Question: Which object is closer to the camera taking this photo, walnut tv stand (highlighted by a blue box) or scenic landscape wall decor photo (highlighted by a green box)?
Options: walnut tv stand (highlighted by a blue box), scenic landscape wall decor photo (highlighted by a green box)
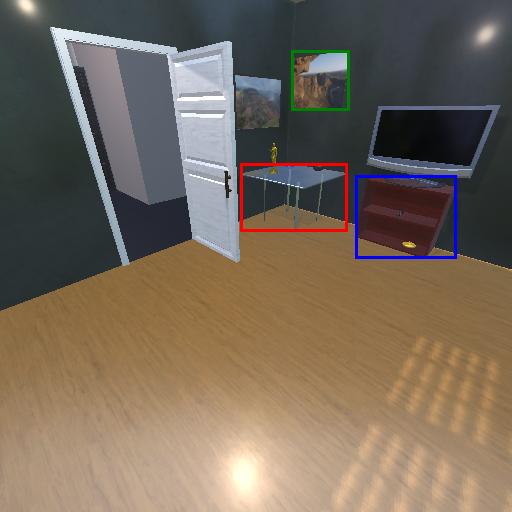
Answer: walnut tv stand (highlighted by a blue box)